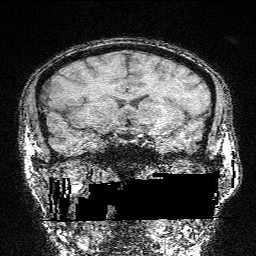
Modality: FLASH
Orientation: sagittal
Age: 30
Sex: male